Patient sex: F
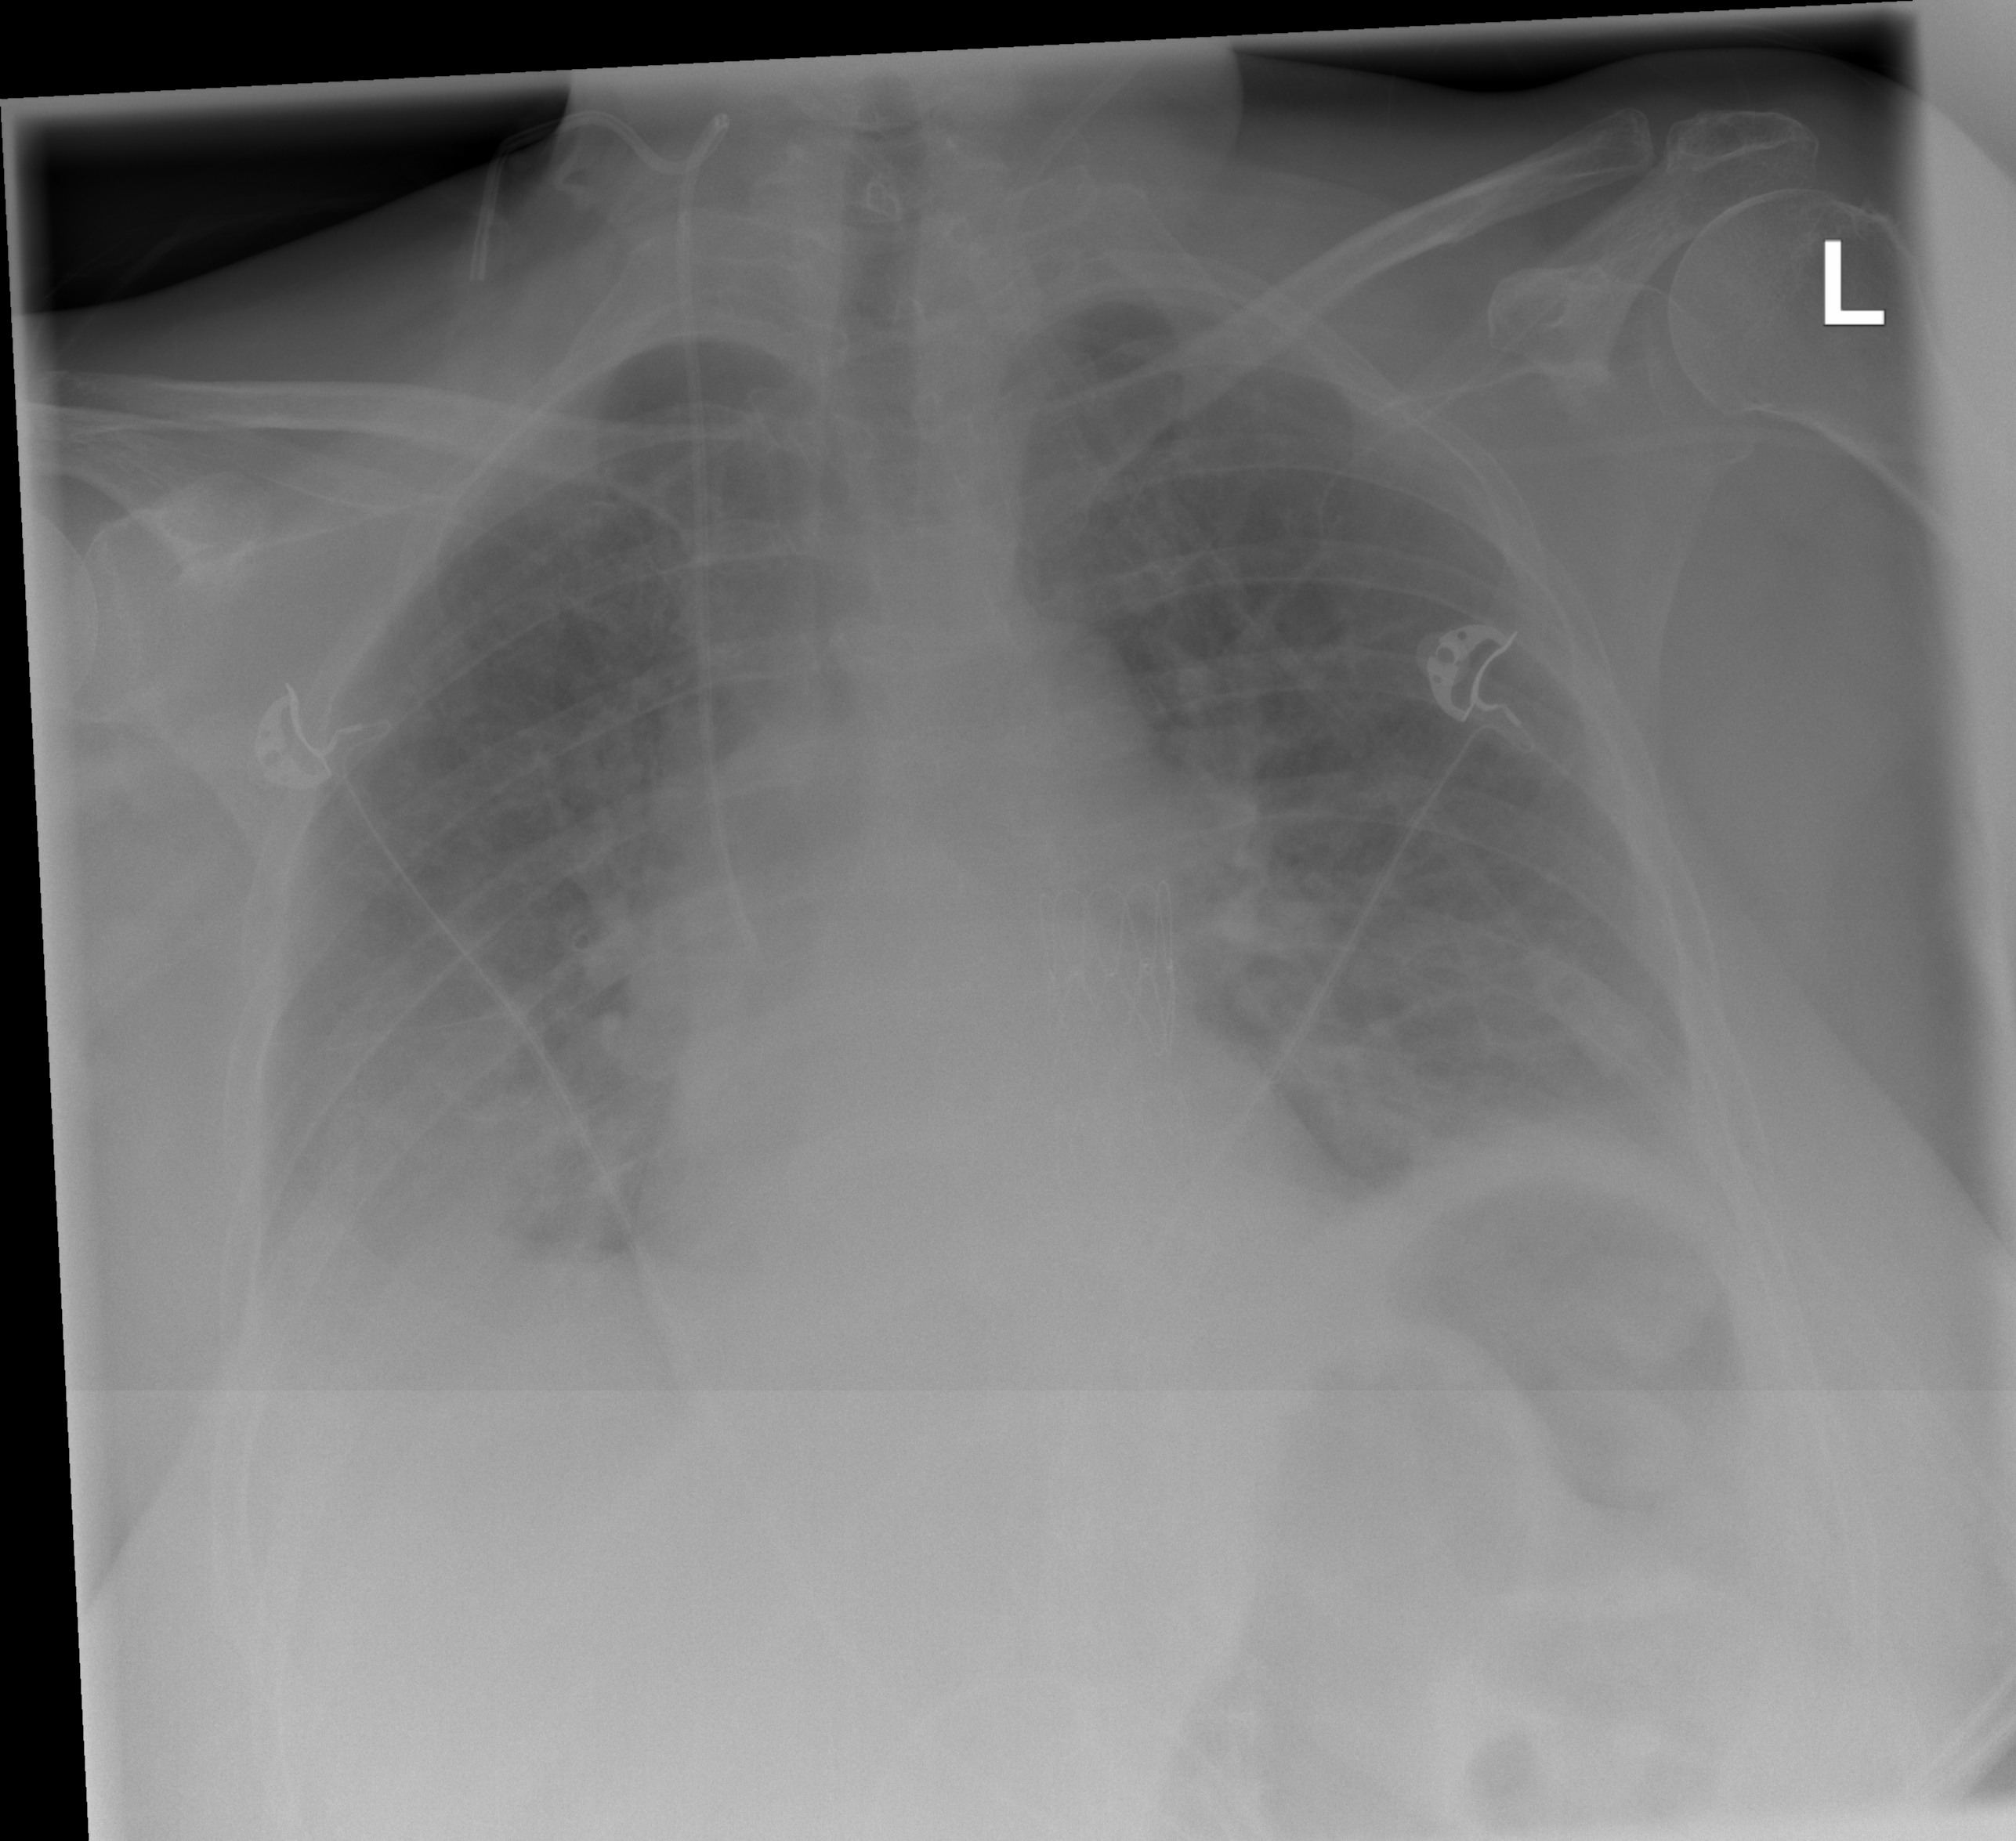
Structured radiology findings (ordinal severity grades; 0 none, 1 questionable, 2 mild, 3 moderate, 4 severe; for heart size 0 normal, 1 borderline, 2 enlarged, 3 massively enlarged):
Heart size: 0
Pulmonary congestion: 2
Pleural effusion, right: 3
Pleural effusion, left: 2
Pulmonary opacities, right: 0
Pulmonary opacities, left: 0
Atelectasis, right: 2
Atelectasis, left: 2